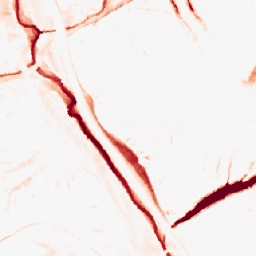
Category: morphological
Decomposition family: tophat
Decomposition parameters: size: 10
mode: black
Upsampling method: area
Upsampling parameters: scale: 4
Upsampling scale: 4